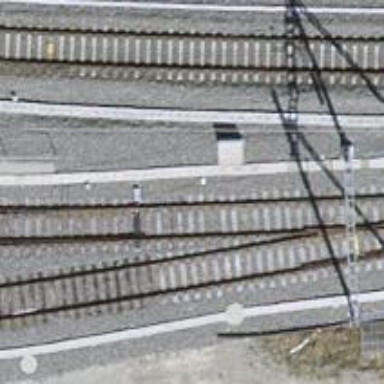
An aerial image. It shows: Railway switch.